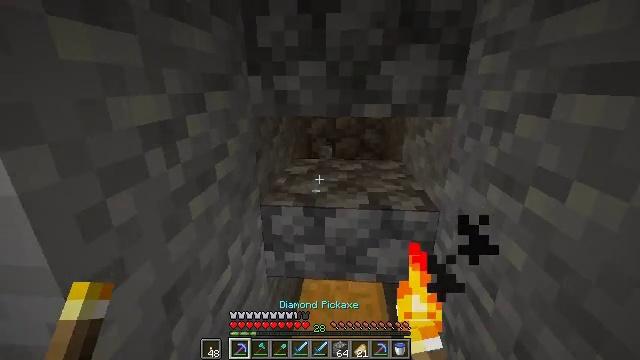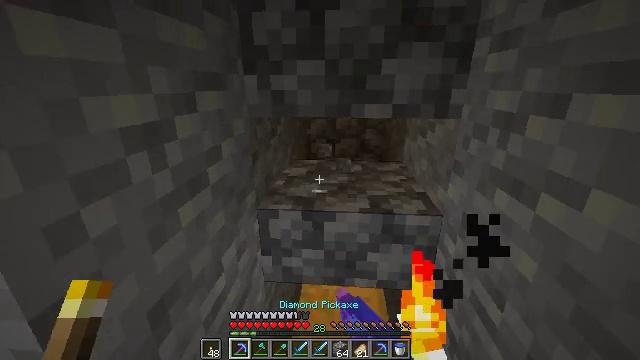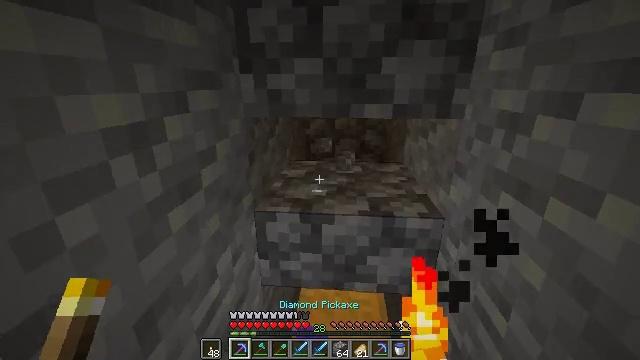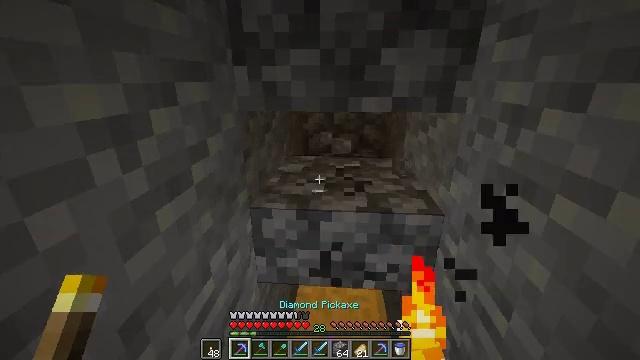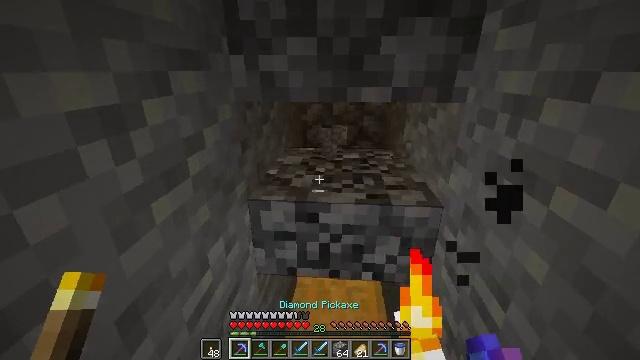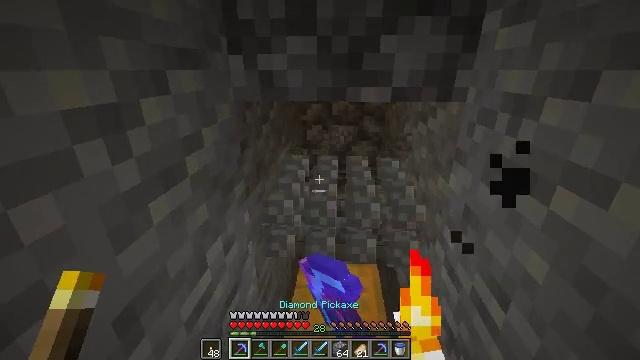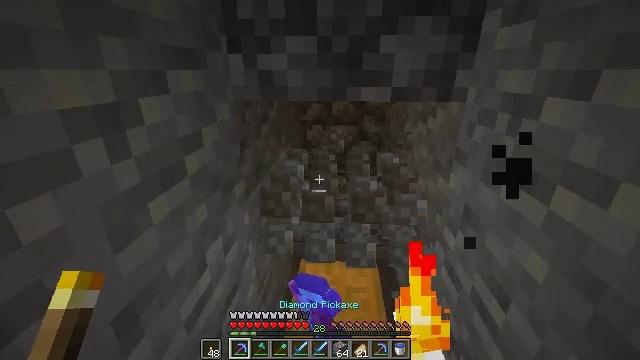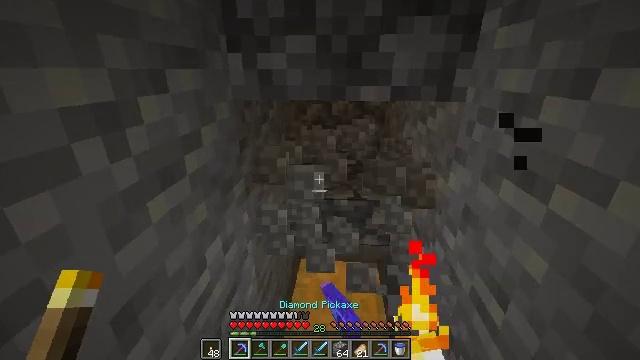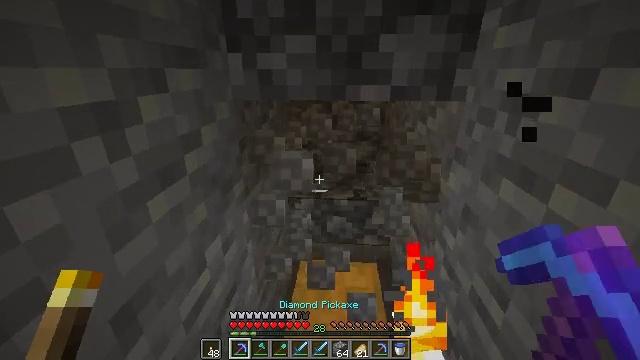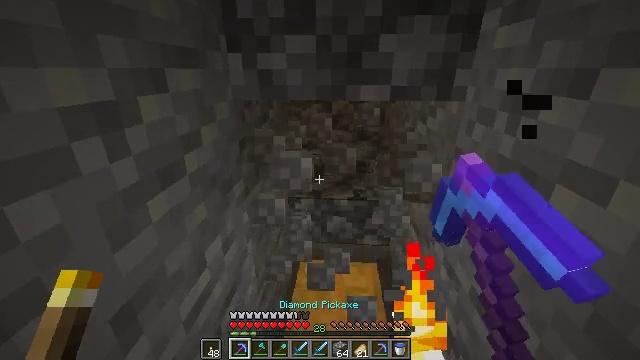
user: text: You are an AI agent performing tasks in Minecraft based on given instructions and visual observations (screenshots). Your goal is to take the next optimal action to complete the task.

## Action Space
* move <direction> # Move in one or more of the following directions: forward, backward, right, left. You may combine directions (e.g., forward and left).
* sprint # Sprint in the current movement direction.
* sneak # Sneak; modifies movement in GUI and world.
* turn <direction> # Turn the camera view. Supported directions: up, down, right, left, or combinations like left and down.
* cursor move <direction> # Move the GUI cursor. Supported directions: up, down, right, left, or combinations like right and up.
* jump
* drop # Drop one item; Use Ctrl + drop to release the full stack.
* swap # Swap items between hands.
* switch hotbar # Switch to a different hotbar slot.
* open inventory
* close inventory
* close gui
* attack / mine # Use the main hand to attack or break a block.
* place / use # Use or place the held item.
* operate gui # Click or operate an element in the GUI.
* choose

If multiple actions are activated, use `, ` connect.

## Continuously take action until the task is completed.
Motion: motion action
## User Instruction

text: Remove the cobblestone slab with a tool.
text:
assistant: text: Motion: attack / mine
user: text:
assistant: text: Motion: attack / mine
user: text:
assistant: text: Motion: turn down, attack / mine
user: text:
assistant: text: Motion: turn down, attack / mine
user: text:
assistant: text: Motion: attack / mine
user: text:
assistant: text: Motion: attack / mine
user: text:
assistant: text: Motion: attack / mine
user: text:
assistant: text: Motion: attack / mine
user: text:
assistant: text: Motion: attack / mine
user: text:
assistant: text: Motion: attack / mine